【题型】解答题　【知识点】解析几何　【难度】easy
已知抛物线$C$关于$x$轴对称，它的顶点在原点，并且经过点$M(2,-2\sqrt{2})$，

\noindent (1)求$C$的标准方程.

\noindent (2)设正三角形的一个顶点位于坐标原点，另外两个顶点在$C$上，求这个正三角形的边长.
【解答】
\noindent \textbf{【答案】}(1)$y^2=4x$

\noindent (2)$8\sqrt{3}$

\noindent \textbf{【分析】}(1)根据题意利用待定系数法求解；

\noindent (2)设$A(x_1,y_1)$，$B(x_2,y_2)$，结合$|OA|=|OB|$可得线段$AB$关于$x$轴对称，得$\angle AOx=30^\circ$，求得$y_1$，得解.

\noindent \textbf{【详解】}(1)因为抛物线关于$x$轴对称，它的顶点在原点，并且经过点$M(2,-2\sqrt{2})$，

\noindent 所以可设它的标准方程为$y^2=2px(p>0)$.

\noindent 因为点$M$在抛物线上，所以$(-2\sqrt{2})^2=2p\times2$，解得$p=2$.

\noindent 因此，所求抛物线的标准方程是$y^2=4x$.

\noindent (2)设正三角形$OAB$的顶点$A$、$B$在抛物线上，且设点$A(x_1,y_1)$，$B(x_2,y_2)$，

\noindent 则$y_1^2=4x_1$，$y_2^2=4x_2$，又$|OA|=|OB|$，

\noindent $x_1^2+y_1^2=x_2^2+y_2^2$，即$(x_1^2-x_2^2)+4(x_1-x_2)=0$，

\noindent $\therefore (x_1-x_2)(x_1+x_2+4)=0$，又$\because x_1>0$，$x_2>0$，$\therefore x_1=x_2$，

\noindent 由此可得$|y_1|=|y_2|$，即线段$AB$关于$x$轴对称，

\noindent $\because x$轴垂直于$AB$，且$\angle AOx=30^\circ$，$\therefore \dfrac{y_1}{x_1}=\tan30^\circ=\dfrac{\sqrt{3}}{3}$，

\noindent $\because x_1=\dfrac{y_1^2}{4}$，$\therefore y_1=4\sqrt{3}$，$\therefore |AB|=2y_1=8\sqrt{3}$.

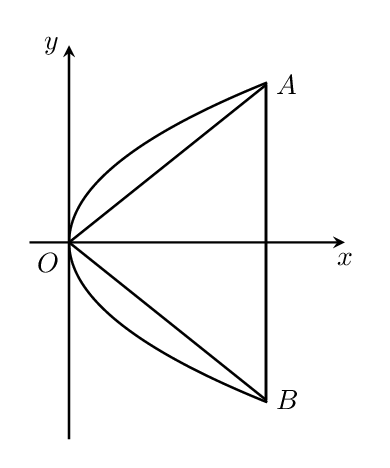